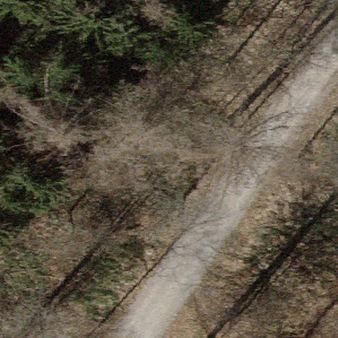
Label: other